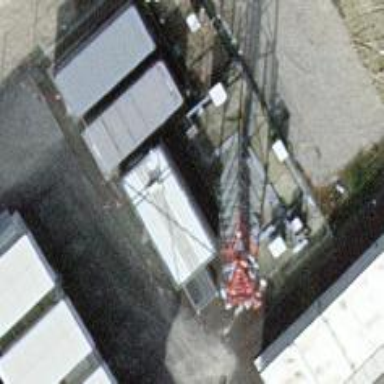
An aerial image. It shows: Mast tower used for communication.